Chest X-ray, PA view. Patient: 32 years old, sex F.
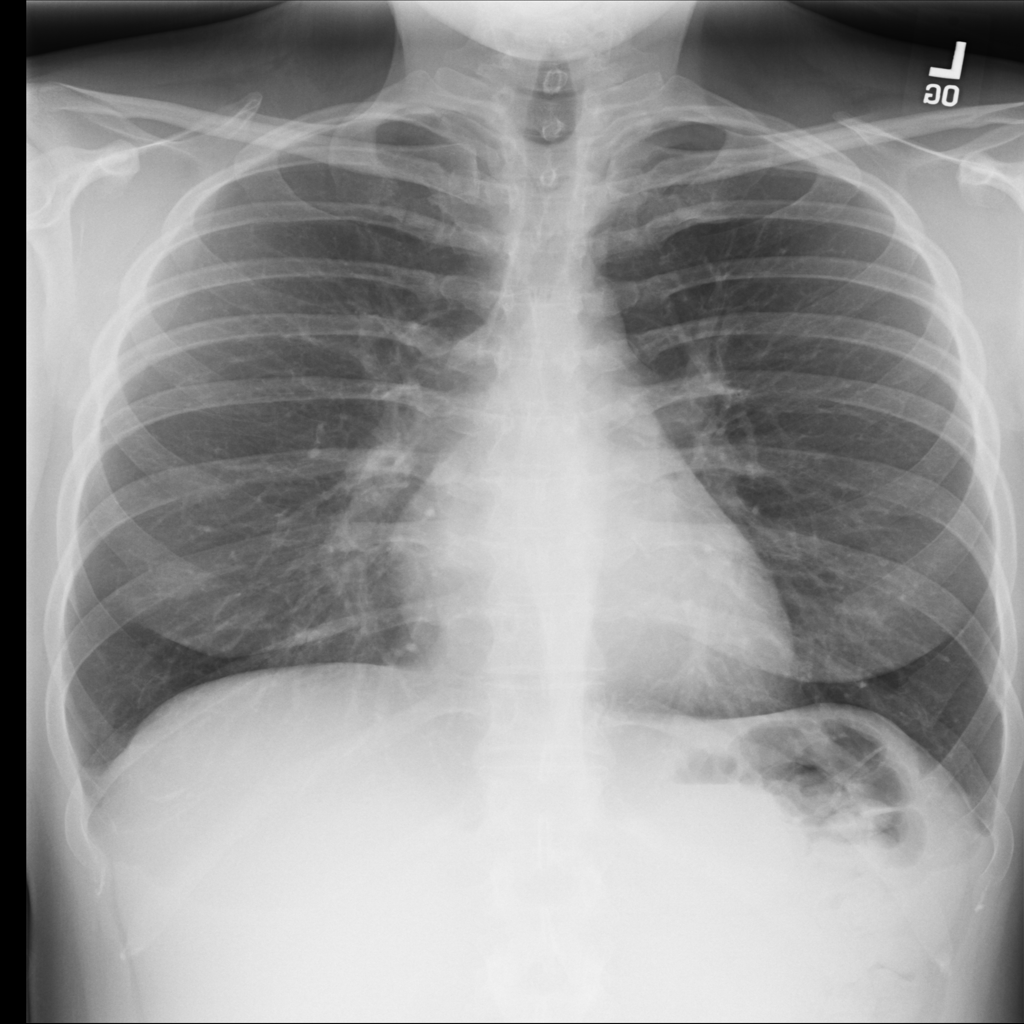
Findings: No Finding